Field crop: maize
Growth stage: 2
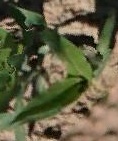
Species: maize